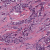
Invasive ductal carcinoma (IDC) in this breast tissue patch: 1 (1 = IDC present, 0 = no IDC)